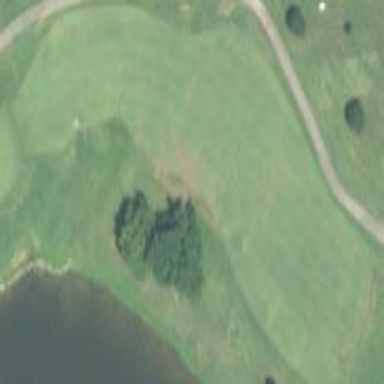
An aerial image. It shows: Golf fairway in the image.